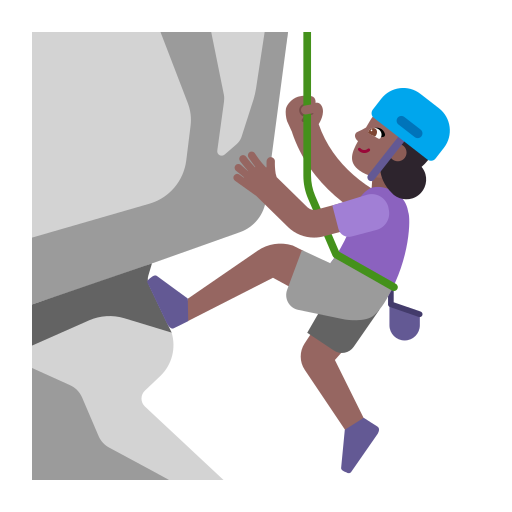
woman climbing flat  dark